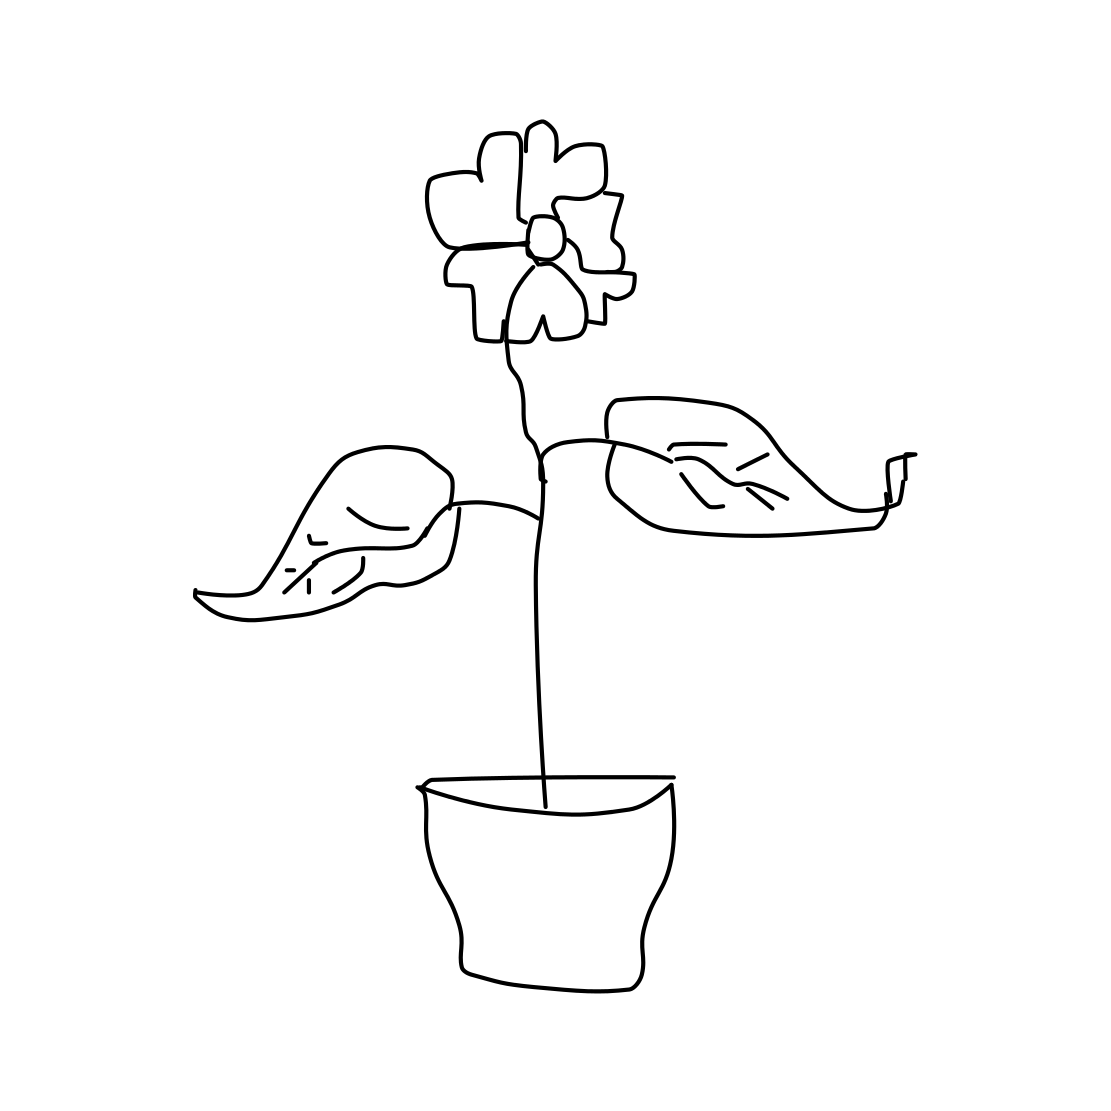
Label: potted plant